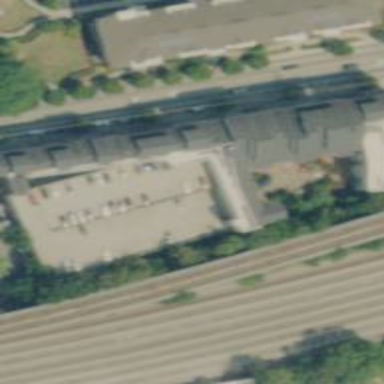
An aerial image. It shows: Multi-storey parking building.